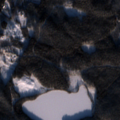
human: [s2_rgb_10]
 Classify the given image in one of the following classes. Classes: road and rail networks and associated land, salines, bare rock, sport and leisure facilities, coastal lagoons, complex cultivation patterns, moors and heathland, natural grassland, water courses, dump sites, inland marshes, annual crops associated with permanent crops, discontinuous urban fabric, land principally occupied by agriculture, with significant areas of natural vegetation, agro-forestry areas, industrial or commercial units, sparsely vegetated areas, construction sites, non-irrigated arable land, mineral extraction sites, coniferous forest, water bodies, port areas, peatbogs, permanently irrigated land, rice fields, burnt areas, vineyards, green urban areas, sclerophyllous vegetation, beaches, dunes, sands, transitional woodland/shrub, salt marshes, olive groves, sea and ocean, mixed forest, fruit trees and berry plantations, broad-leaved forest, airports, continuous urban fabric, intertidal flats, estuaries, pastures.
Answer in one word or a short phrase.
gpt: coniferous forest, mixed forest